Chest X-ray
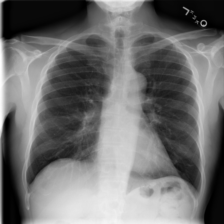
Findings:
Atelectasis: negative
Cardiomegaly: negative
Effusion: negative
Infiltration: negative
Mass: negative
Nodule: negative
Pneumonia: negative
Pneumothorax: negative
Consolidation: negative
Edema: negative
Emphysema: negative
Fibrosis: negative
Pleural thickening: negative
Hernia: negative